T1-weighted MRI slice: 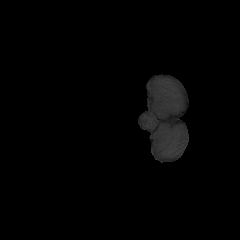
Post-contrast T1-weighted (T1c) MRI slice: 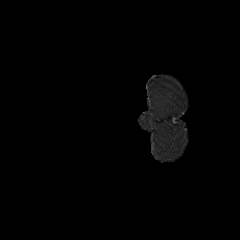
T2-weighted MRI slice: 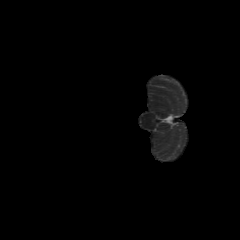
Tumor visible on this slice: no